Question: An image is worth a thousand words, so here is one:

The upper image is the corect version, I used display:table-cell to avoid what happens in the second image in IE7. What do you suggest to use instead to avoid this case?
Here is the code used:
'''
<div class="sharerDataContainer">
<img src="http://tctechcrunch2011.files.wordpress.com/2011/09/perfectworld.png?w=145" width="90" alt="Andrew" />
<div class="sharerData">
<p class="sharerDataTitle">
<a href="http://example.org" target="_blank">
Website Title Here
</a>
</p>
<p class="sharerDataAddress">
mbac.squarespace.com
</p>
<p class="sharerDataDescription">
Congratulations to Rachel Edwards, who won a fabulous Bloom Tea Treatment Box Set (worth PS20) from our friends at Running Cupcake
</p>
</div>
</div>
'''
UPDATE:
CSS code:
'''
.sharerDataContainer img {
float: left;
}
.sharerData {
background: none repeat scroll 0 0 transparent;
border: 0 solid #0077A5;
color: #808080;
display: table-cell;
font-size: 11px;
line-height: 15px;
padding: 0 10px !important;
position: relative;
}
.sharerData .sharerDataDescription {
margin-top: 5px;
}
'''
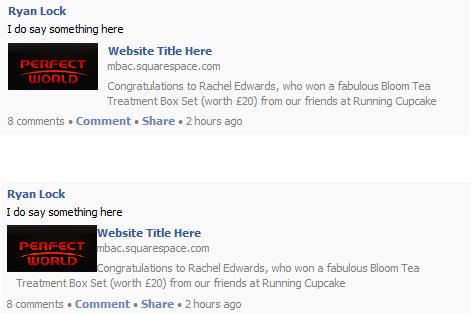
Answer: IE7 <URL>.
Though it's not really a problem in this instance, because there's no need for it. You can <URL>